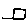
Label: square